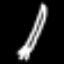
Label: pencil